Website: ulta-beauty
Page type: address-validator
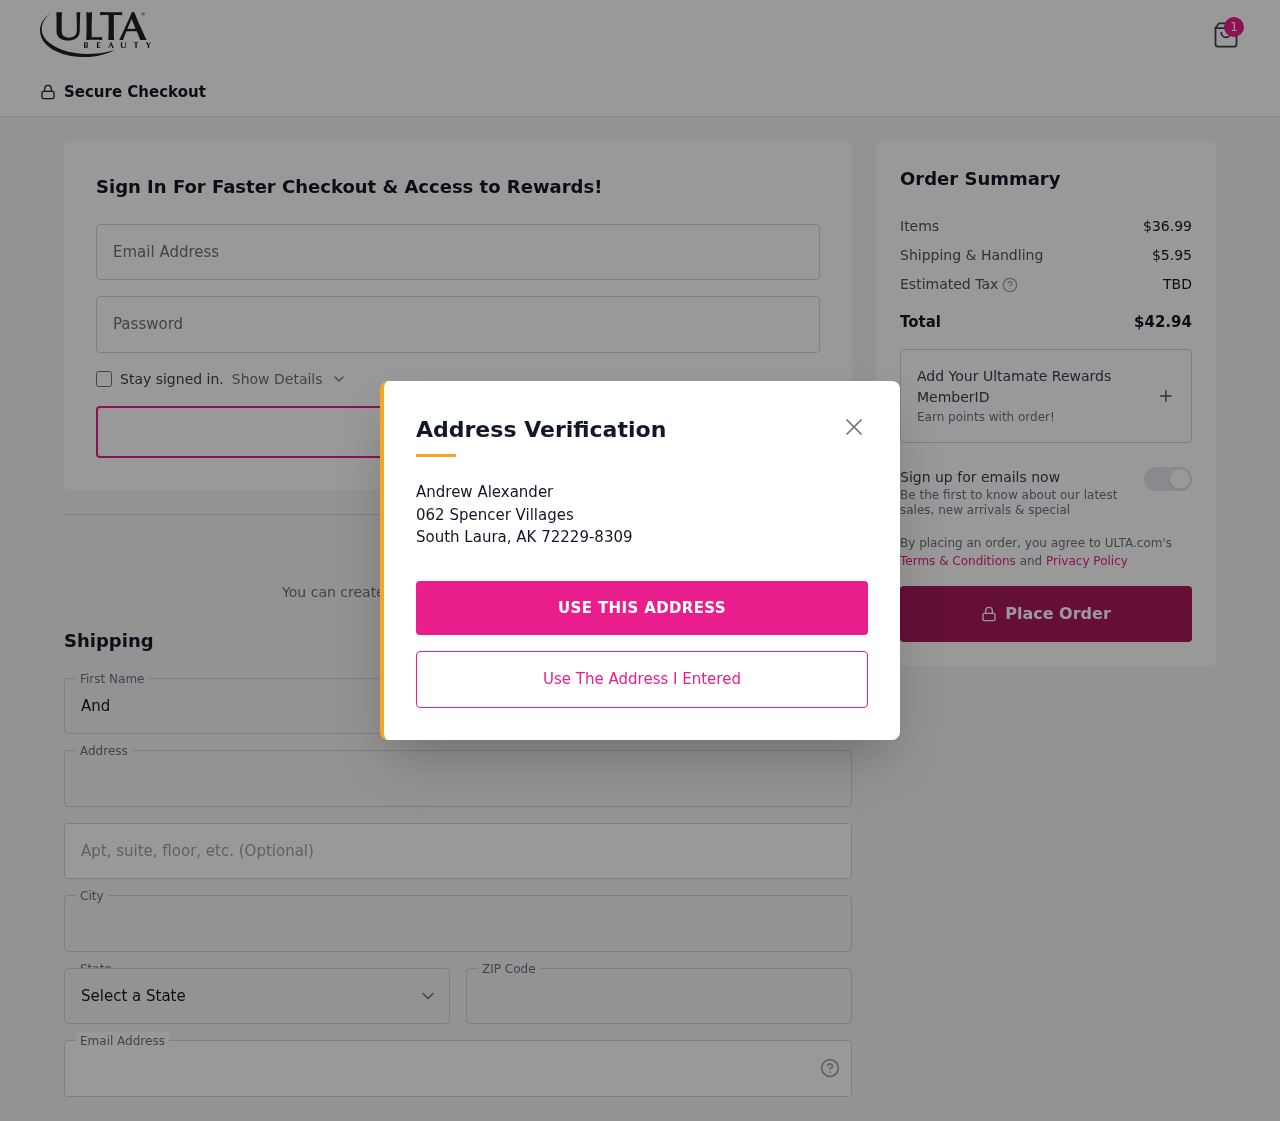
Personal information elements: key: PII_CITY
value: South Laura
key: PII_EMAIL
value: aalexander@gmail.com
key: PII_FIRSTNAME
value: Andrew
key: PII_LASTNAME
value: Alexander
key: PII_POSTCODE
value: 72229
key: PII_STATE_ABBR
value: AK
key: PII_STREET
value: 062 Spencer Villages
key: PII_STREET2
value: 062 Spencer Villages
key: PII_FULLNAME2
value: Andrew Alexander
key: PII_CITY2
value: South Laura
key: PII_STATE_ABBR2
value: AK
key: PII_POSTCODE_FULL
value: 72229
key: PII_POSTCODE_EXT
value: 8309
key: PII_POSTCODE_NUMERIC
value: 72229
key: PII_POSTCODE_EXT_NUMERIC
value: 8309
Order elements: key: ORDER_NUM_ITEMS
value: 1
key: ORDER_SUBTOTAL
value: $36.99
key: ORDER_SHIPPING_COST
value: $5.95
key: ORDER_TOTAL
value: $42.94